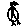
Label: bird